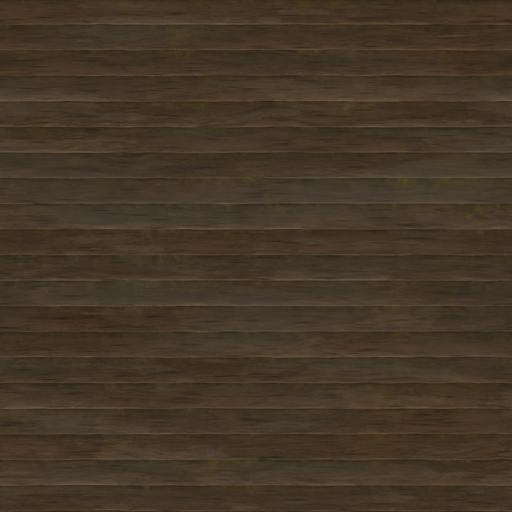
Tags: dark grunge moss mossy nails planks siding wall wood wooden